高二 · 代数
设 $x, y$ 满足约束条件 $\left\{\begin{array}{l}2 x-y \leq 6 \\ x+y \geq 3 \\ y \leq 2\end{array}\right.$, 则 $z=\frac{y}{x}$ 的最大值是 ( )
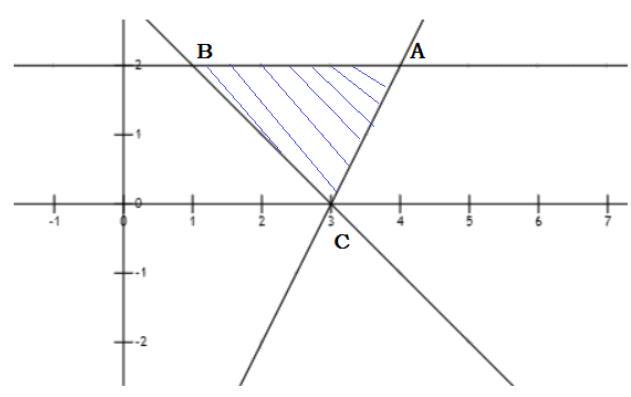
A. -1
B. 0
C. $\frac{1}{2}$
D. 2
答案: D
解析: 由线性约束条件, 画出可行域如下图


$z=\frac{y}{x}$ 的几何意义是可行域内的点 $(x, y)$ 与原点 $(0,0)$ 连线的斜率, 由可行域可知, 当取点 $\mathrm{B}$ 时, 与原点连线斜率最大, $\mathrm{B}(1,2)$, 所以 $\mathrm{z}$ 的最大值为 $k=\frac{2-0}{1-0}=2$, 所以选 $\mathrm{D}$ 。